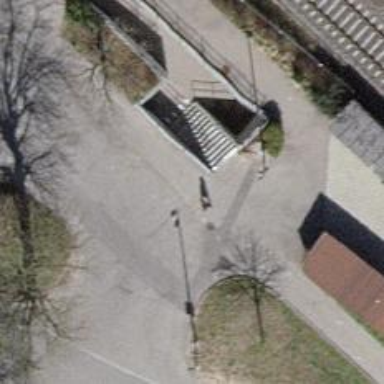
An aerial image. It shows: Set of steps made of paving stones.